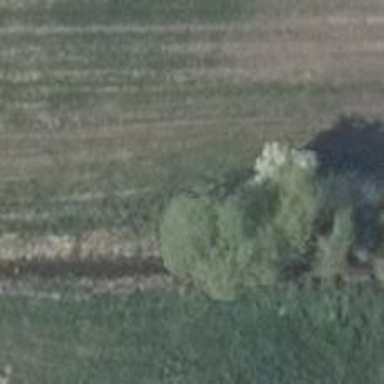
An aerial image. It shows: Row of deciduous broadleaved trees.